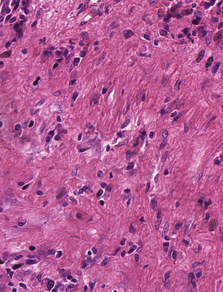
Tumor epithelial tissue: no
Tumor-associated stroma tissue: yes
Normal tissue: no